Interaction volume radius: 5 \u00c5
Interaction volume height: 20 \u00c5
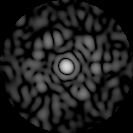
Disorder parameter: 0.8315